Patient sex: M
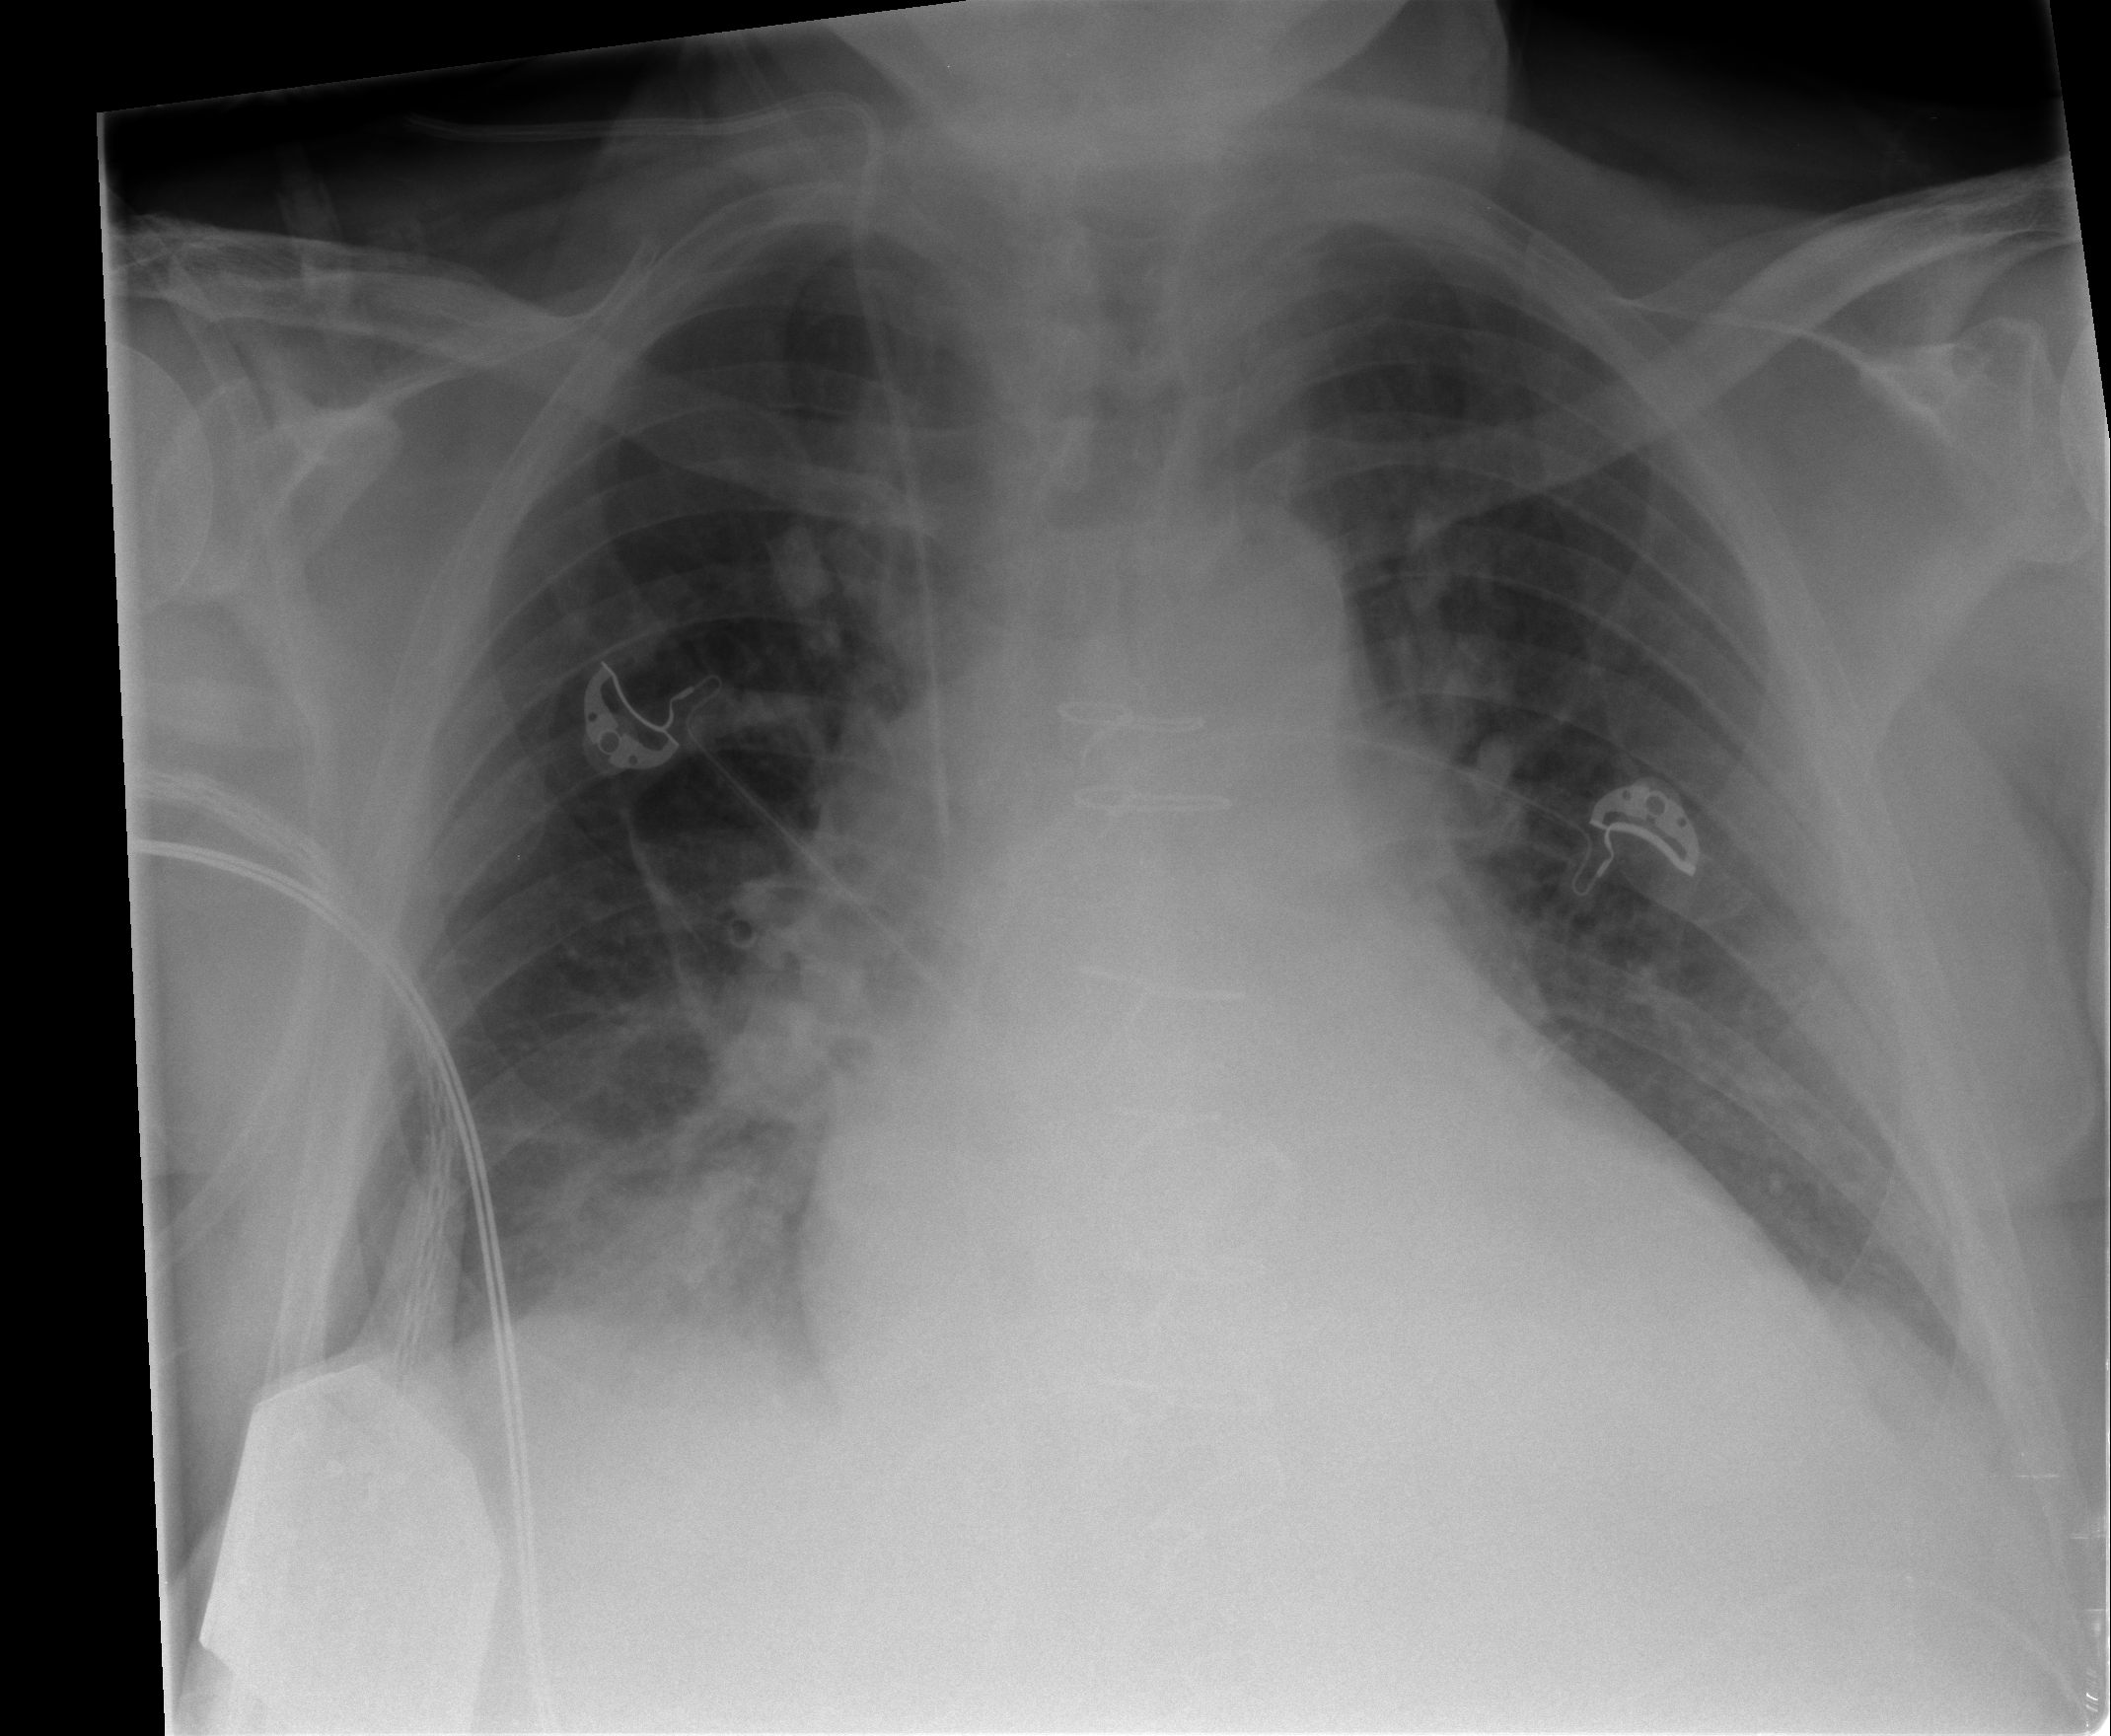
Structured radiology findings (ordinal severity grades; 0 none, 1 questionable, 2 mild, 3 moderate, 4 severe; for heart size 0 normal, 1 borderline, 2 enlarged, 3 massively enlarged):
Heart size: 2
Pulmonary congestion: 2
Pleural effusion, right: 0
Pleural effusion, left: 0
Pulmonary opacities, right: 2
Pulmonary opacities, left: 0
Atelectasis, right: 2
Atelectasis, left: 2